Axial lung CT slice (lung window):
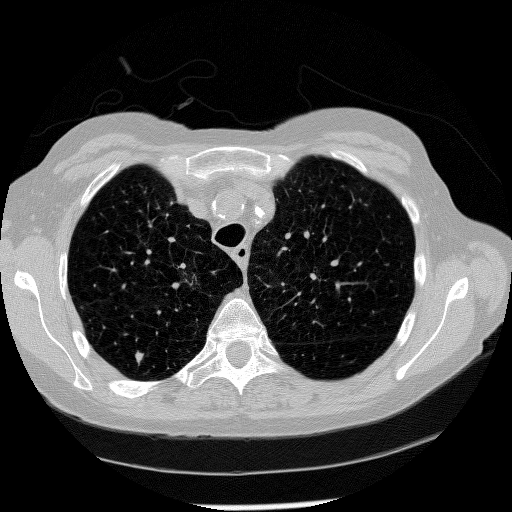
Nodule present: yes
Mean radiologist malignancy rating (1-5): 3.25